Field crop: maize
Growth stage: 1
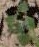
Species: chenopodium